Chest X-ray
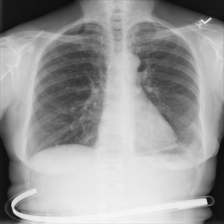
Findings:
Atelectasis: negative
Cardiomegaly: negative
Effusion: negative
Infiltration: negative
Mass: negative
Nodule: negative
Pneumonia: negative
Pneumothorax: negative
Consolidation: negative
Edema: negative
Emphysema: negative
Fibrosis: negative
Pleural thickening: negative
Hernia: negative